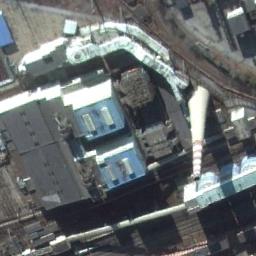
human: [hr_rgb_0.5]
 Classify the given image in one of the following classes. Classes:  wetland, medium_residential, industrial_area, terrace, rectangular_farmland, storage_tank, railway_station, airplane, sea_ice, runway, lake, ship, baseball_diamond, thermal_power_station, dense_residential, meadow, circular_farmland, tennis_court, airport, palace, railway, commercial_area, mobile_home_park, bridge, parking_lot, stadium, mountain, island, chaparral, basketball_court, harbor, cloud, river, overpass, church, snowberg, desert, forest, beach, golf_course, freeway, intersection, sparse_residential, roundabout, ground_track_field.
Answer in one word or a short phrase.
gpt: thermal_power_station